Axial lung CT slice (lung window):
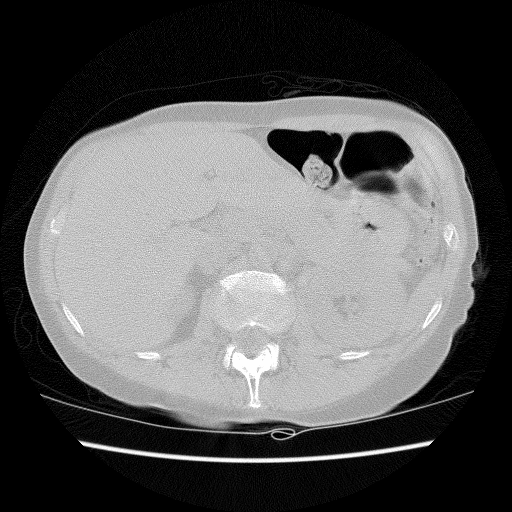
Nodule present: no